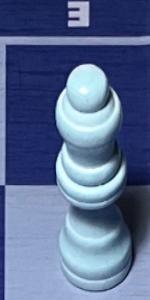
Label: Queen_White